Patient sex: F
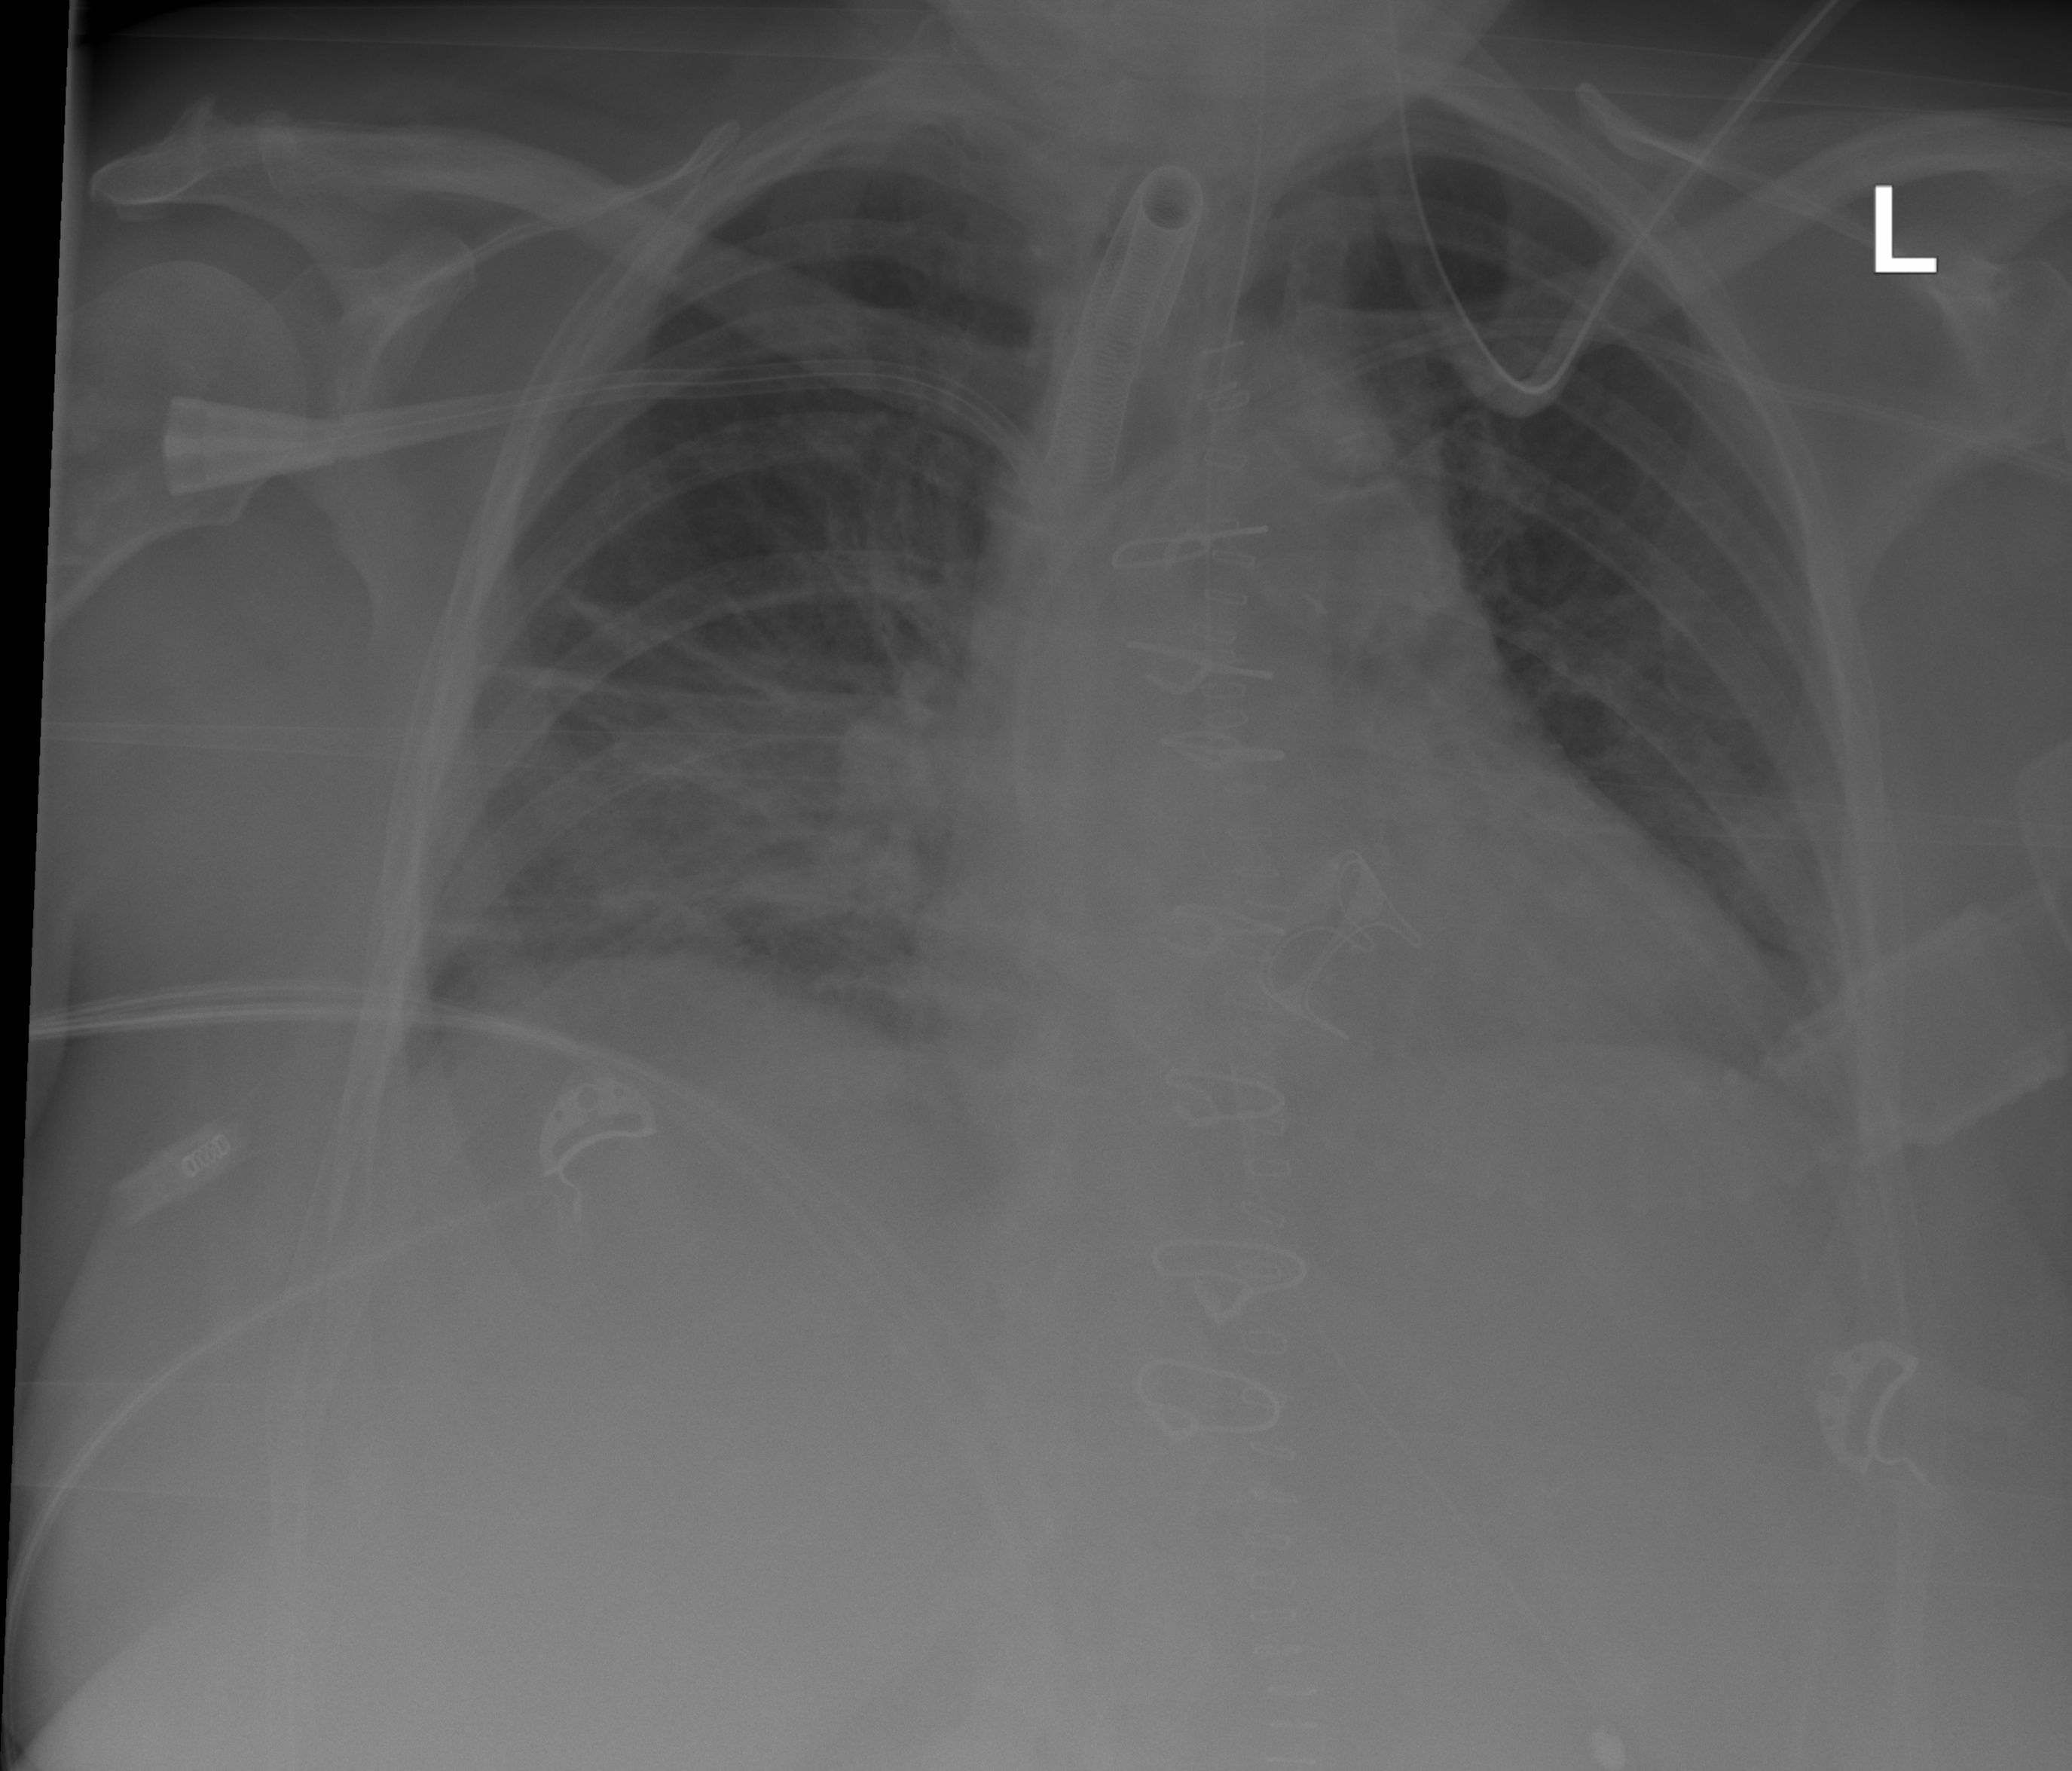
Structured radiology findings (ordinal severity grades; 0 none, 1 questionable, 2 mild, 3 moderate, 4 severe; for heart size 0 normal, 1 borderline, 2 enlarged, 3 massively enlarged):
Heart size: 2
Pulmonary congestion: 0
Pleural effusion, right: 0
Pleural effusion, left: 0
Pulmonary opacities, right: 2
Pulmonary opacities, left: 0
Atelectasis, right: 2
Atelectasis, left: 0